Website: bh-photo
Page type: address-validator
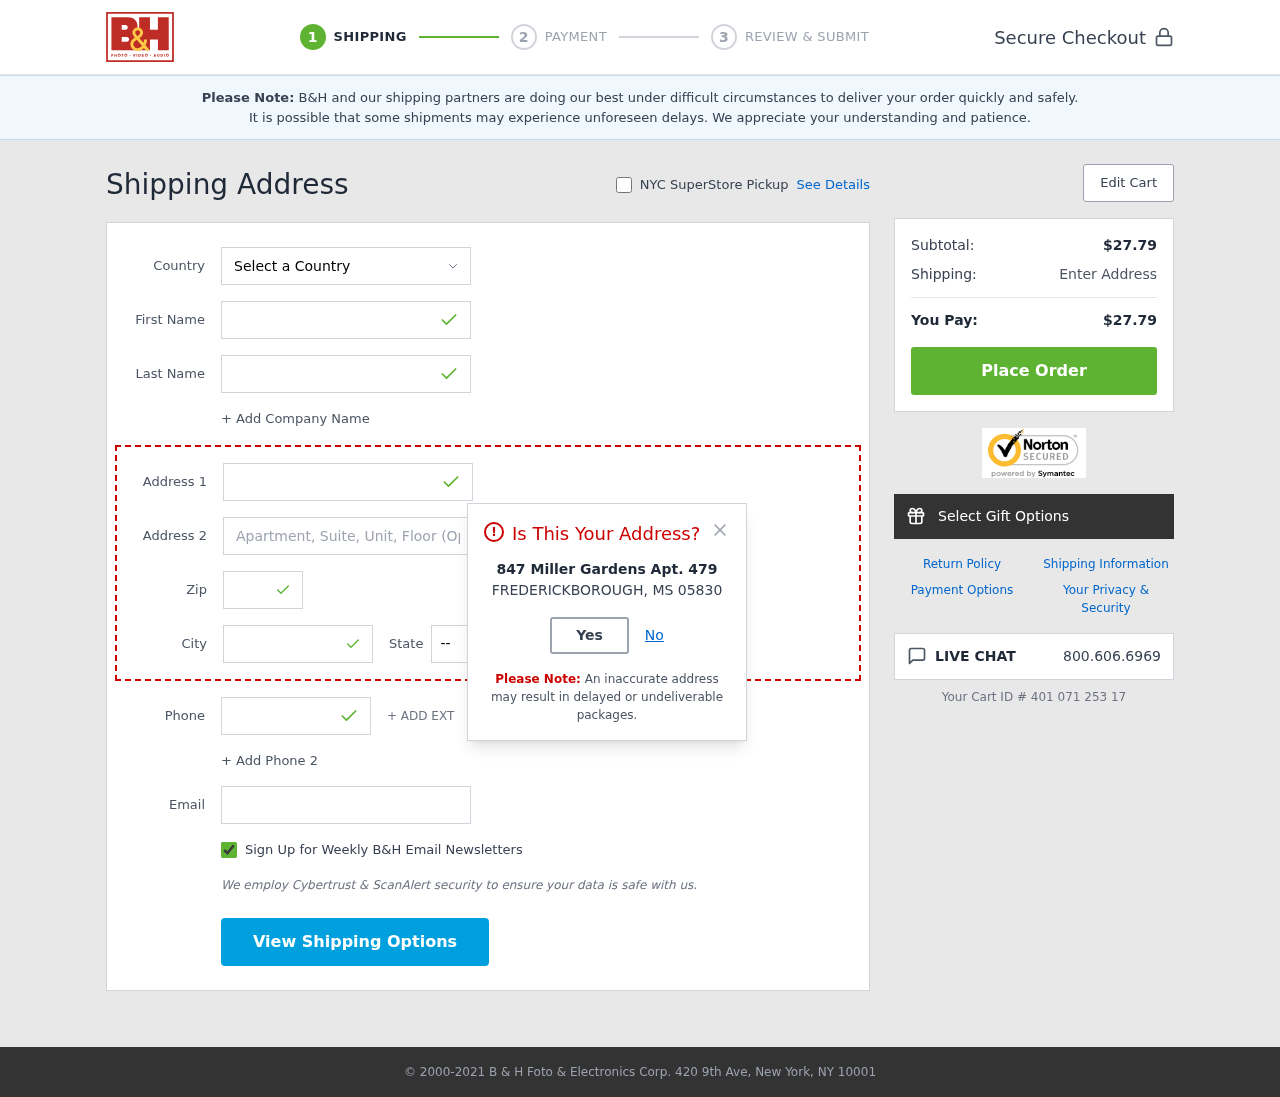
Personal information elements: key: PII_CITY
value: Frederickborough
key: PII_COUNTRY
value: United States
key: PII_EMAIL
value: terryromero@yahoo.com
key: PII_FIRSTNAME
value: Terry
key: PII_LASTNAME
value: Romero
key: PII_PHONE
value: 5959212942
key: PII_POSTCODE
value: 05830
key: PII_STATE_ABBR
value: MS
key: PII_STREET
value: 847 Miller Gardens Apt. 479
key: PII_CITY_MODAL
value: FREDERICKBOROUGH
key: PII_POSTCODE_FULL
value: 05830
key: PII_POSTCODE_NUMERIC
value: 5830
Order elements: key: ORDER_SUBTOTAL
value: $27.79
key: ORDER_TOTAL
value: $27.79
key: ORDER_ID
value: Your Cart ID # 401 071 253 17